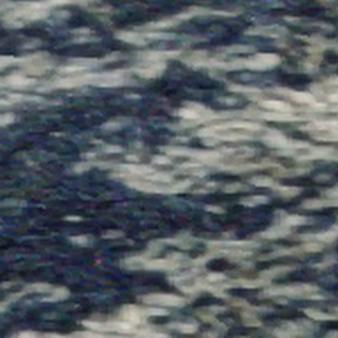
Label: other